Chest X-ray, AP view. Patient: 52 years old, sex M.
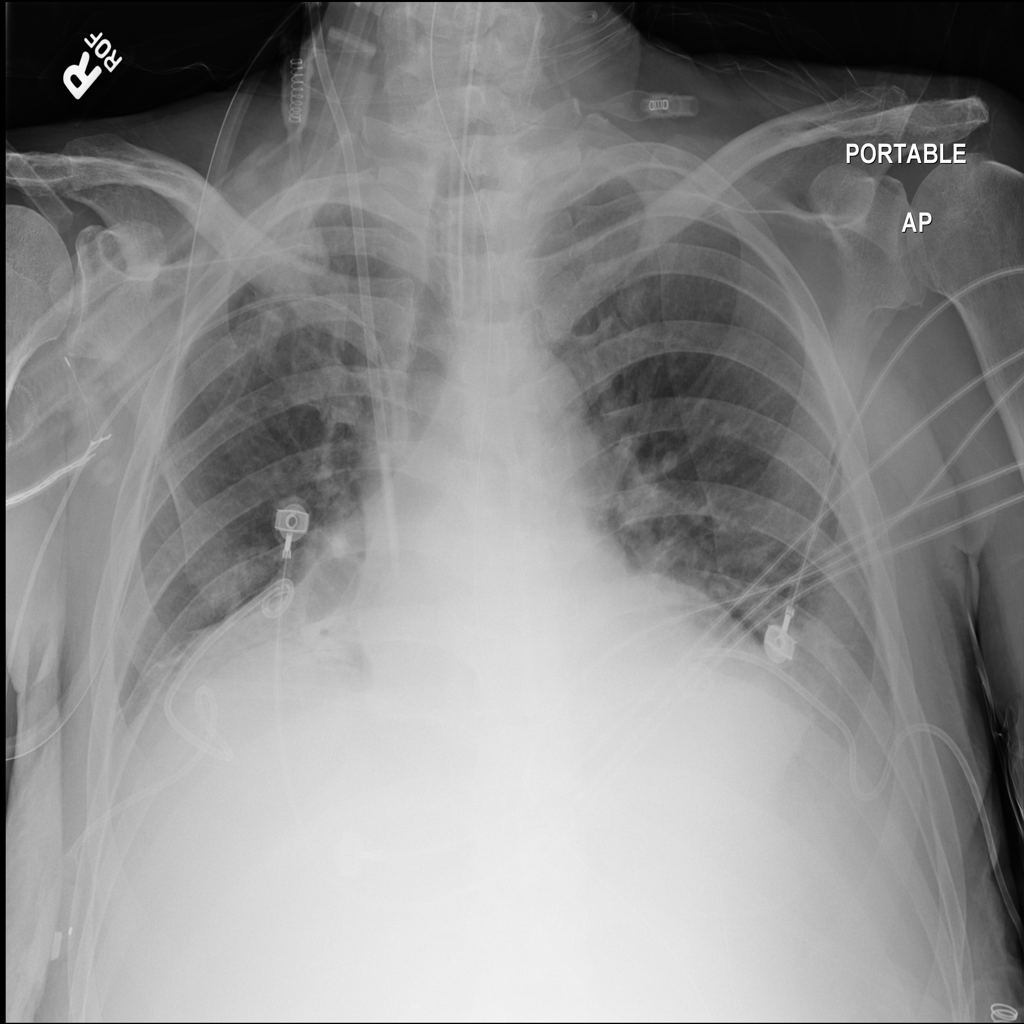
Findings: No Finding